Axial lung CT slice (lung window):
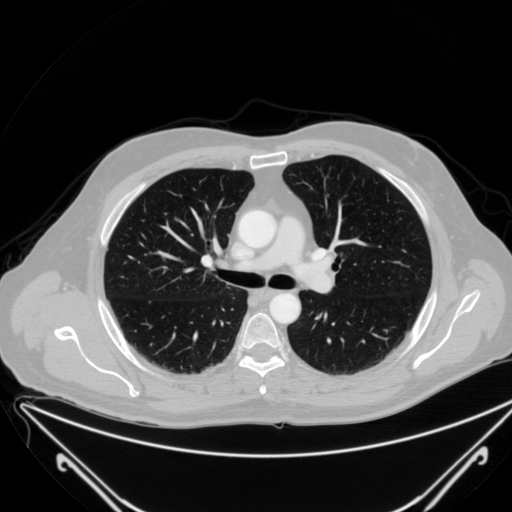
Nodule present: no